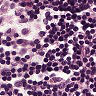
Metastatic tissue present: no